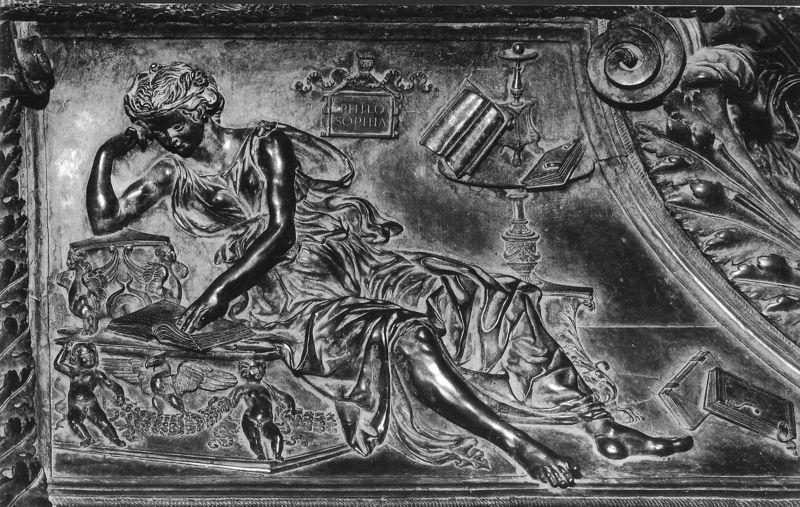
Titel: Grabmal des Papst Sixtus IV.
Künstler: Antonio del Pollaiuolo
Standort: Rom, Grotte Vaticane (EU - I - Latium)
Schlagwörter: adler, blätter, hand, umhang, vogel, frau, kleid, tisch, dame, tier, ornament, arm, arme, rahmen, silber, gold, blatt, girlande, kinder, engel, putto, beine, relief, bein, bücher, liegen, ruhen, haarband, lehnen, kartusche, detail, inschrift, glanz, lesen, kerze, bett, metall, bronze, aufstützen, antike, buch, barfuß, esen, wappen, kerzenhalter, schnörkel, ständer, lesepult, volute, putten, guss, putti, lesende, bronzeguss, philosophie, fügel, beinfrei, sophia, philosophia, philo, inschriftenkartusche